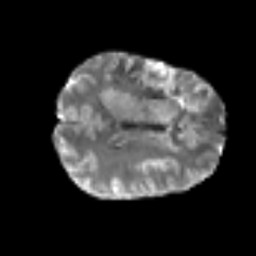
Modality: T2w
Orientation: axial
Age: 50
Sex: male
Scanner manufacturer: siemens
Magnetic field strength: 3 T
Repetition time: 6.1 s
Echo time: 0.101 s